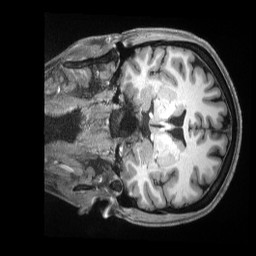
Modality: T1w
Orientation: coronal
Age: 24
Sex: female
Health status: ill
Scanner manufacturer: siemens
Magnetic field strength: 3 T
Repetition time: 2.5 s
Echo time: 0.00181 s